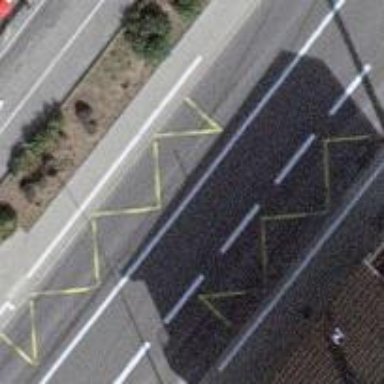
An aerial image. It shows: Bus stop with designated public transport stop position.